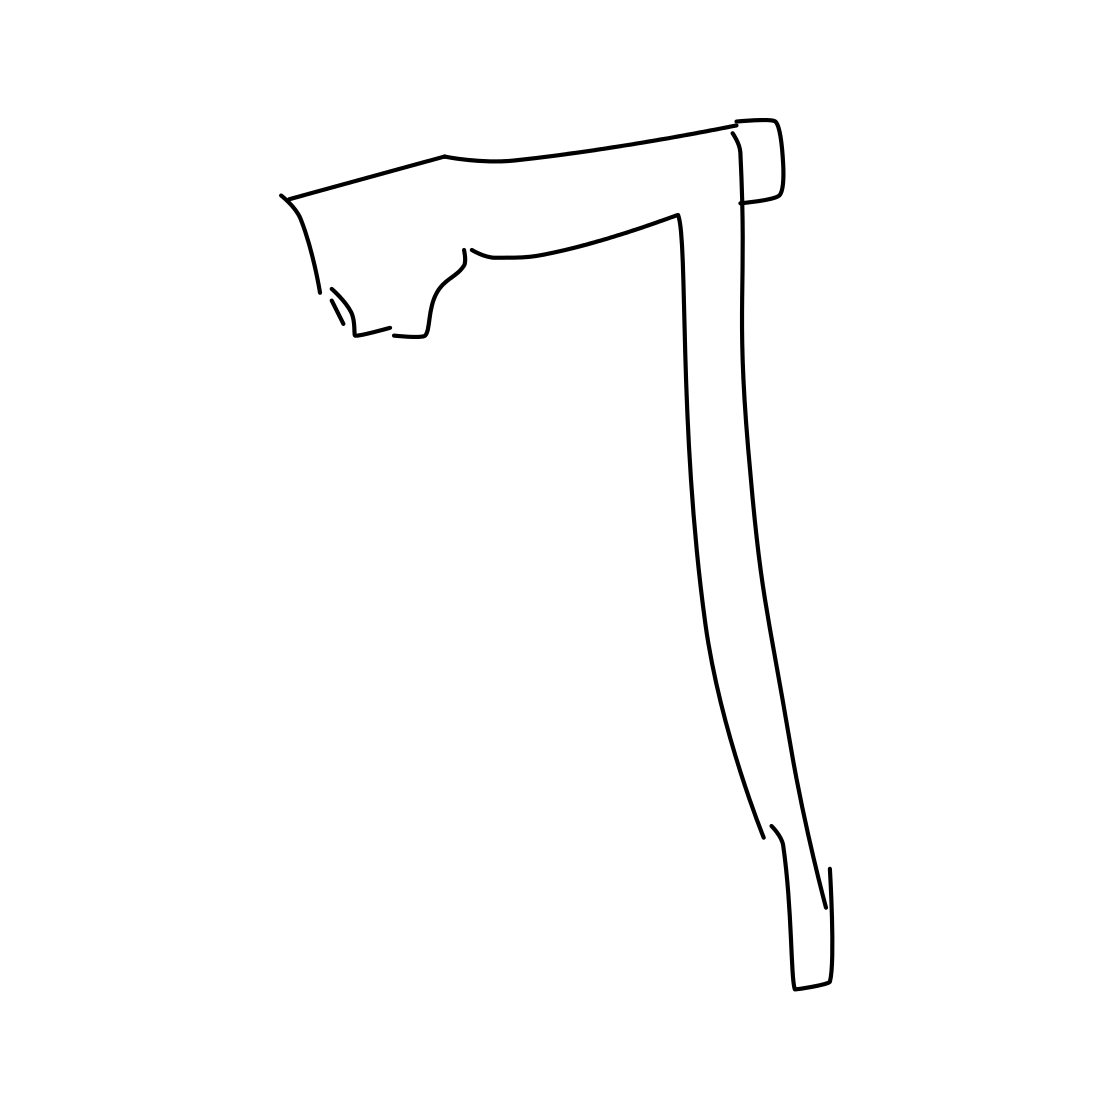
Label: axe